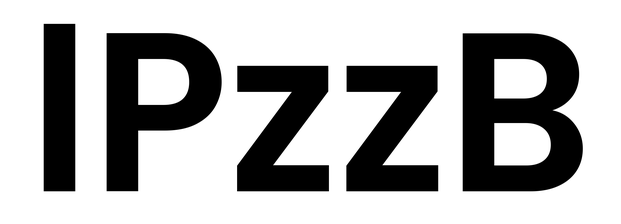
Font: Poppins-SemiBold